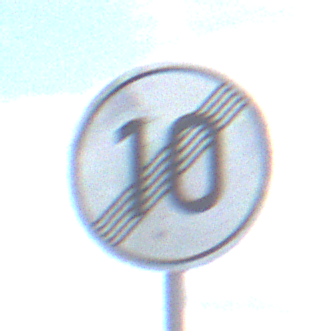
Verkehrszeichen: EndeGeschwindigkeit10
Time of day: Midday
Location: Outdoor (Nature)
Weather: PartlyCloudy
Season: NotSpecified
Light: Natural